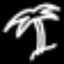
Label: palm tree